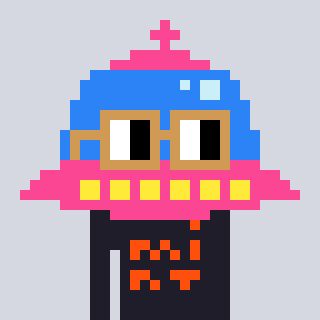
a pixel art character with square brown glasses, a ufo-shaped head and a grayscale-colored body on a cool background